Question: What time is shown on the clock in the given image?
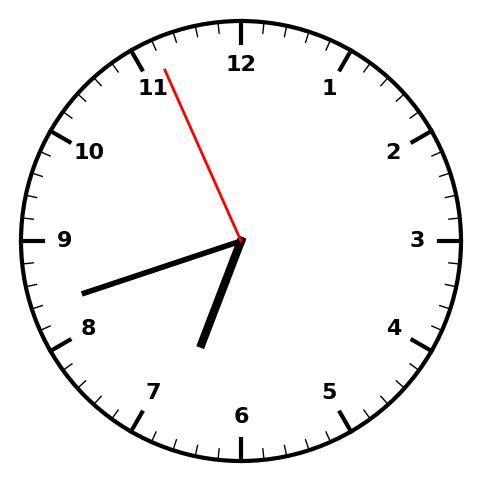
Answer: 06:41:56